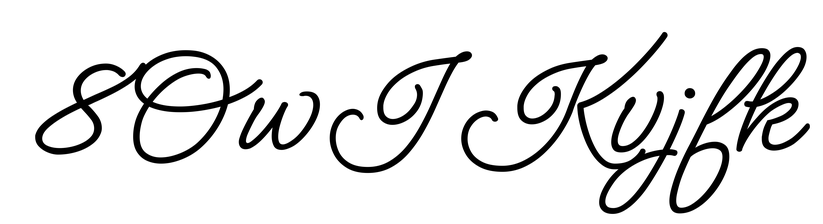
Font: MeowScript-Regular